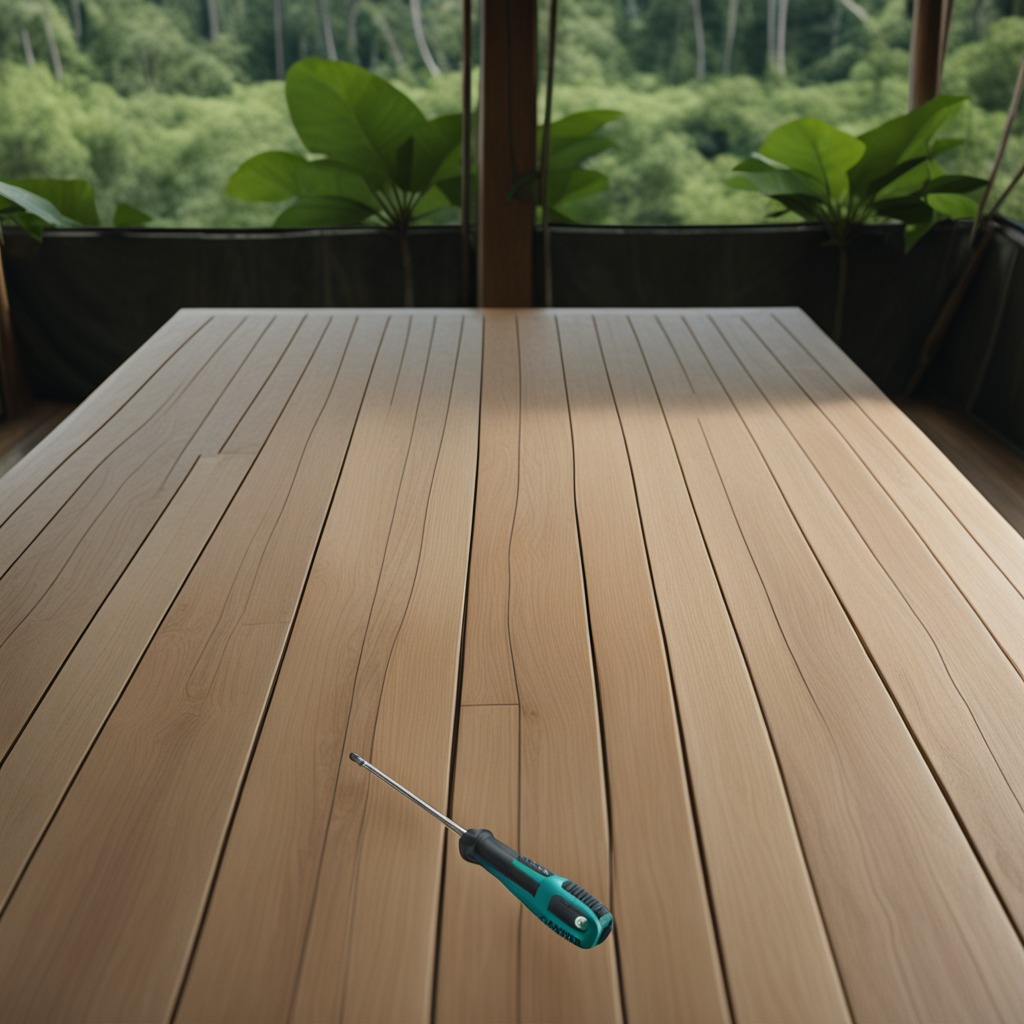
A screwdriver lying on the wooden table inside a jungle field workshop tent humid ambient light worn but